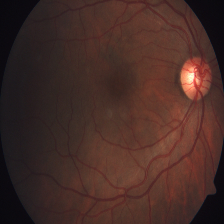
Diabetic retinopathy grade: Severe